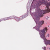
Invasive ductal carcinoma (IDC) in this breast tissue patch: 0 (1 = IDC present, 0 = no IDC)